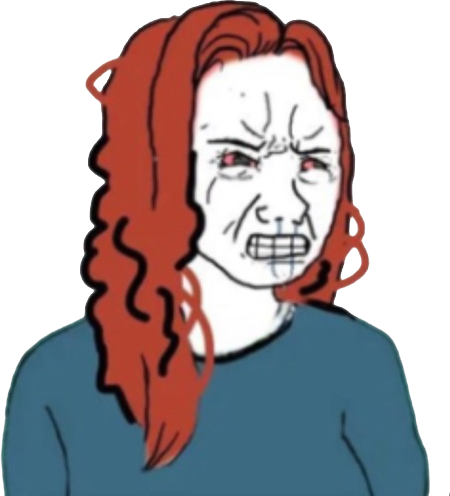
Label: 5_Trad_Wife